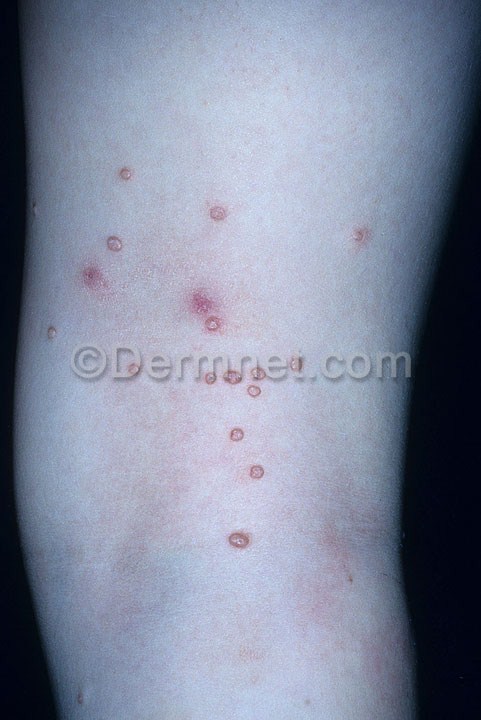
Disease: Herpes HPV and other STDs Photos